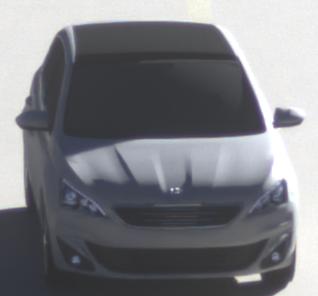
Make: Peugeot
Model: 308 VTi 82
Detailed model: 308 (II)
Model produced from: 2013/09
Model produced until: 2014/11
Doors: 5
Color: white
Road condition: dry road
Daytime: morning or afternoon
Contrast: high contrast